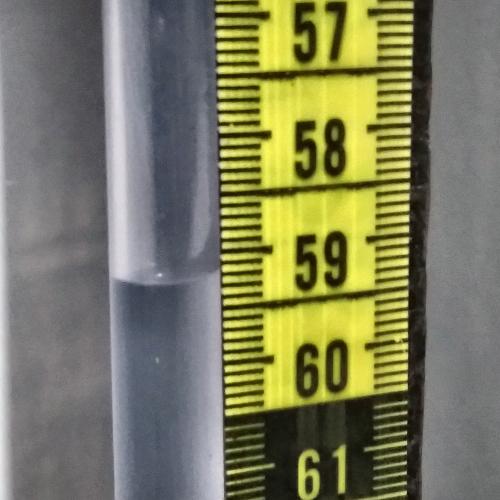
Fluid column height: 59.2 cm